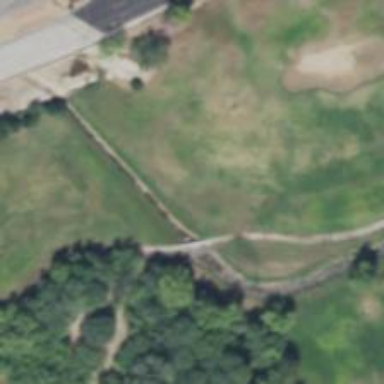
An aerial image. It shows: Path bridge over golf course.